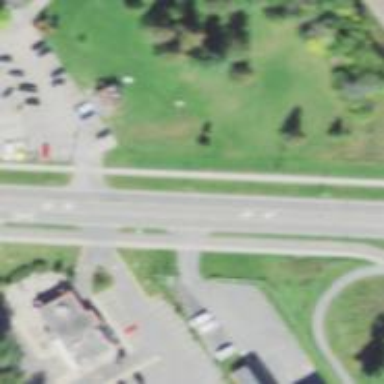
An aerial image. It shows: Primary highway with asphalt surface. There is sidewalk on the left side.